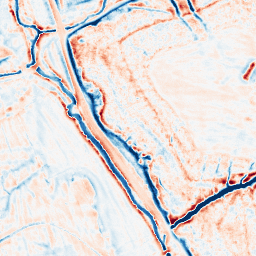
Category: edge_preserving
Decomposition family: bilateral
Decomposition parameters: d: 15
sigma_color: 50
sigma_space: 50
Upsampling method: quartic
Upsampling parameters: scale: 2
Upsampling scale: 2